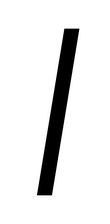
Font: Inter-Italic_Light_Italic